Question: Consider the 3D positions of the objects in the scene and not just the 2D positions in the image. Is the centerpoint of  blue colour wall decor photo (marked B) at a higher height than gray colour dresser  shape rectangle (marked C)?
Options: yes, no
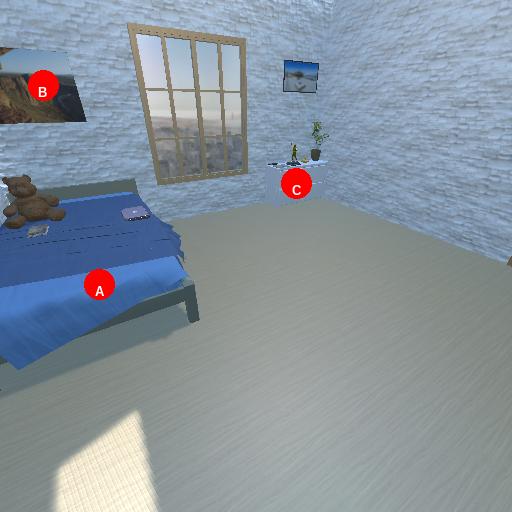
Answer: yes